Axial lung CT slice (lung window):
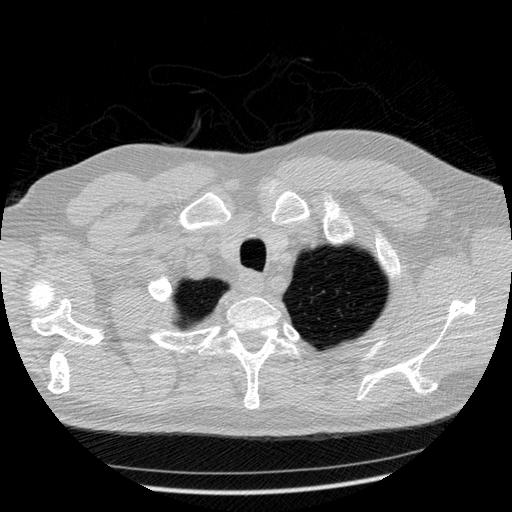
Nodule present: no